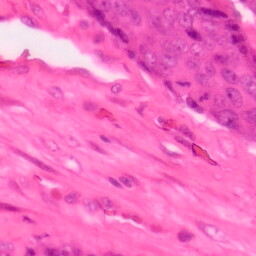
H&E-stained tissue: Colon